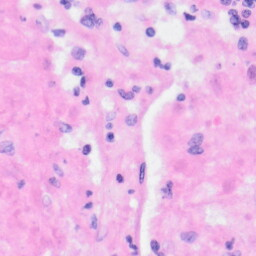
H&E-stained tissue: Kidney